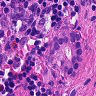
Metastatic tissue present: yes